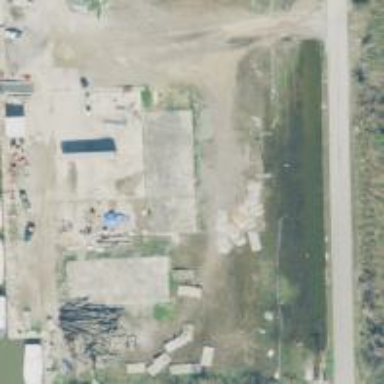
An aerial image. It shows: Image of helipad at airport.